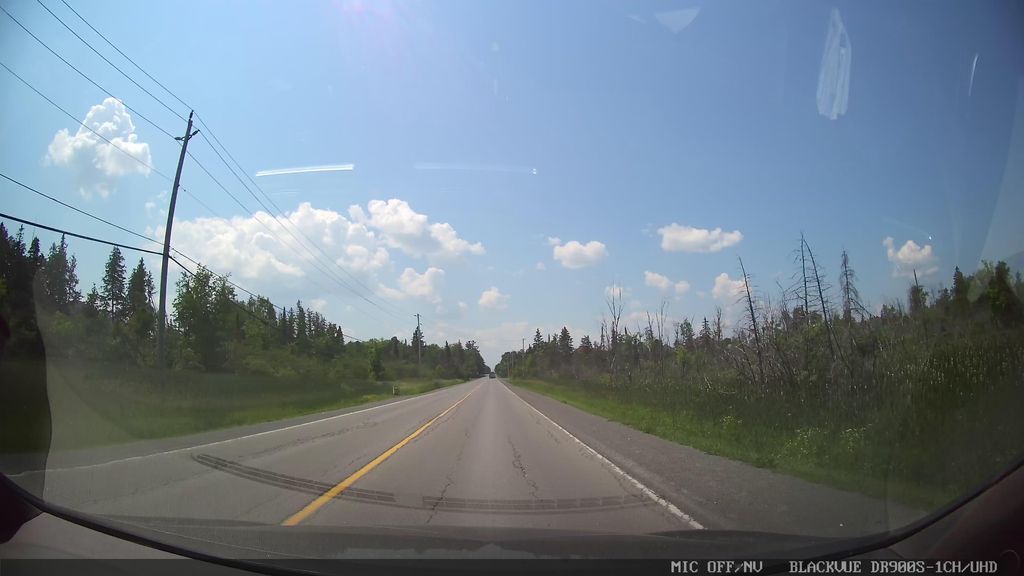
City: ottawa-gatineau